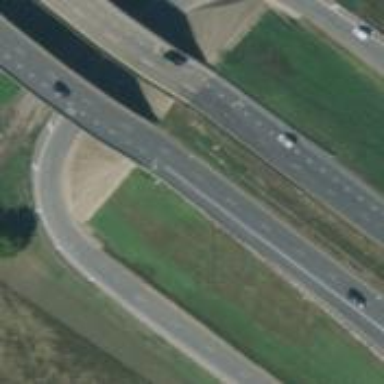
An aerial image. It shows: Motorway junction.